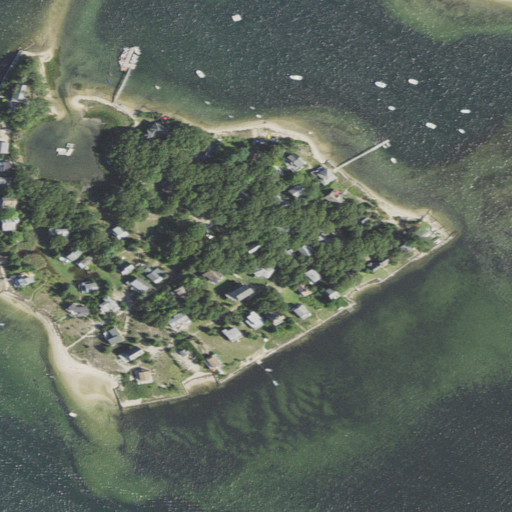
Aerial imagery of island in Massachusetts named Onset Island containing open water, medium intensity development, herbaceous wetlands, low intensity development, grassland, open development, barren land, high intensity development, and deciduous forest